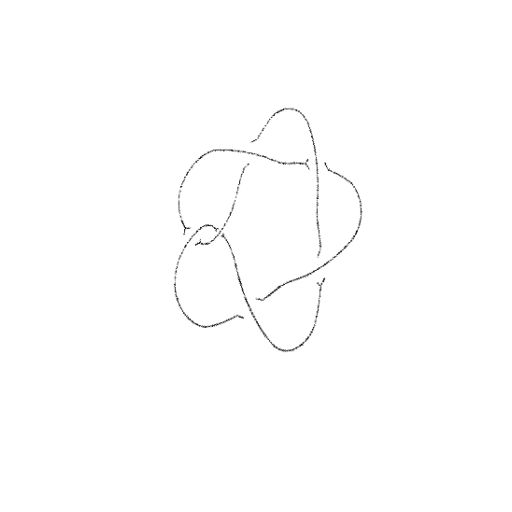
Crossing number: 6